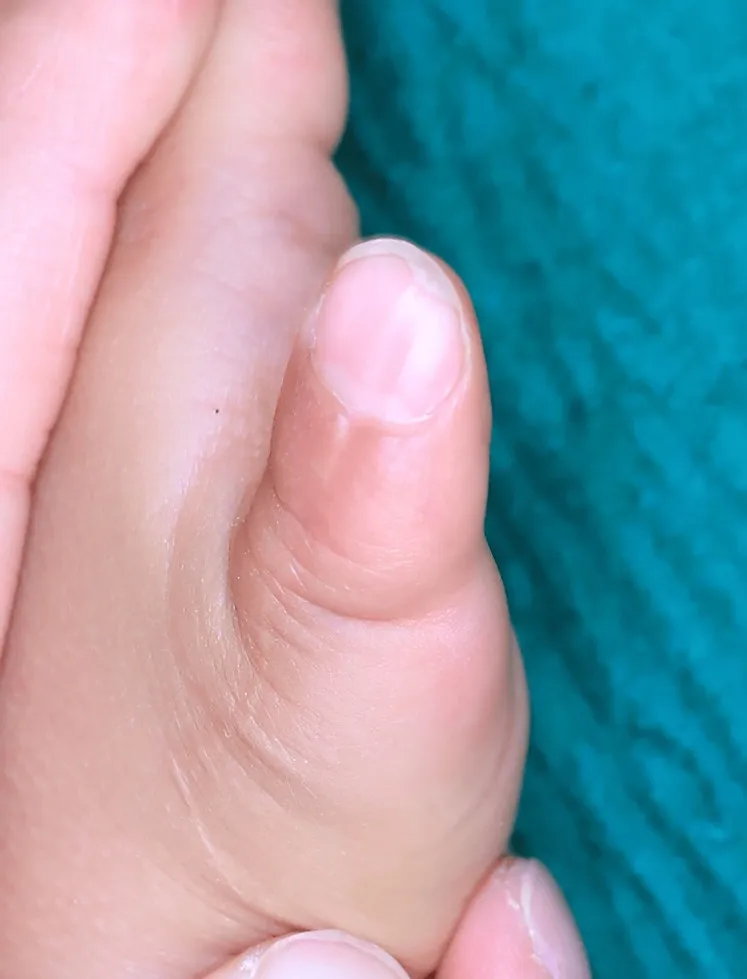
Appearance of the thumb a year after surgery.
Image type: medical_photograph (other_medical_photograph)